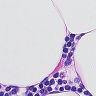
Metastatic tissue present: no